Стивен Чу и ещё трое других ученых в 1997 году получили Нобелевскую премию по физике за разработку метода магнитооптического захвата нейтральных атомов. Основные аспекты магнитооптического захвата будут рассмотрены в этой задаче. $\textit{Примечание}$: Важно понимать, что физические характеристики рассматриваемых атомов на самом деле представляют собой результат усреднения по большому числу атомов или по нескольких процессам для одного атома. Как показано на рисунке (a) слева, неподвижный атом в основном состоянии резонансно поглощает фотон с частотой $\nu_0$ и переходит в первое возбужденное состояние. Однако из-за теплового движения атомы не находятся в состоянии покоя. Предположим, что некий атом движется со скоростью $v_0$ в направлении, противоположном направлению распространения лазерного луча.
При какой частоте лазера $\nu$ теперь возможно резонансное поглощение? Насколько изменится скорость атома после поглощения фотона? ($h \nu_0 \ll mc^2$, $m$ — масса атома, $h = 6.63 \cdot 10^{-34}~\text{Дж}\cdot\text{с}$) Резонансное поглощение фотона атомом происходит мгновенно, но перешедший в возбуждённое состояние атом обычно возвращается в основное состояние не сразу, а лишь через определённый промежуток времени, который называется временем жизни атома в возбуждённом состоянии. Известно, что среднее время жизни атома в первом возбуждённом состоянии равно $\tau$. $\textit{Примечание}$: атом имеет одинаковую вероятность испустить фотон в любое направление при переходе обратно в основное состояние. Из-за очень высокой частоты столкновений среднее изменение импульса атома в этом процессе равно нулю.
Пусть атом находится в тех же условиях, что и в п. 1, и каждый раз испытывает резонансное поглощение сразу же после того, как возвращается в основное состояние. Найдите среднее ускорение атома. Предположим, что атом движется в положительном направлении оси $Oz$ с начальной скоростью $v_0$, а лазерный луч направлен в противоположную сторону, вызывая резонансное поглощение. Чтобы уменьшить кинетическую энергию атома до нуля за счёт последовательных поглощений при постоянной частоте лазера, атом можно пропустить через неоднородное магнитное поле $B(z)$, как показано на рисунке (b). Из-за взаимодействия атомов с магнитным полем энергия их возбуждённого состояния изменяется, как показано на рисунке (a) справа. Когда индукция магнитного поля равна $B$, энергия возбуждения атома изменяется как $E \to E + \Delta E$, где $\Delta E = \mu B$, $\mu$ — известная константа.
Найдите зависимость $B(z)$. Начальная скорость исследуемого атома лития с массой $m = 1.0 \cdot 10^{-26}~\text{кг}$ равна $v_0 = 1.2 \cdot 10^3~\frac{\text{м}}{\text{с}}$, частота резонансного поглощения в состоянии покоя составляет $\nu_0 = 4.5 \cdot 10^{14}~\text{Гц}$, а среднее время жизни атома в первом возбуждённом состоянии равно $\tau = 5.3 \cdot 10^{-8}~\text{с}$.
Найдите минимальную длину $z$, которую должна иметь область магнитного поля, через которую проходит атом, описанный в п. 3, чтобы его кинетическая энергия уменьшилась до нуля.
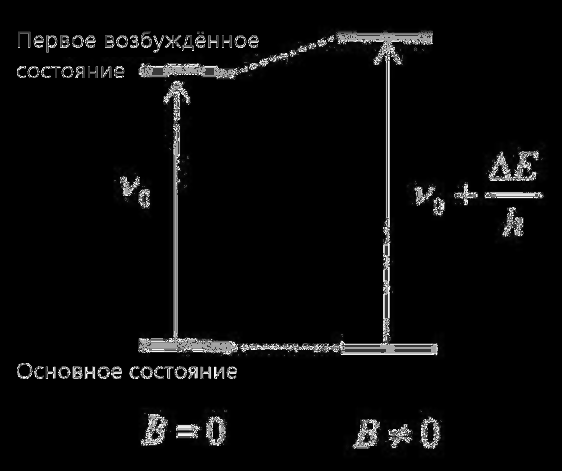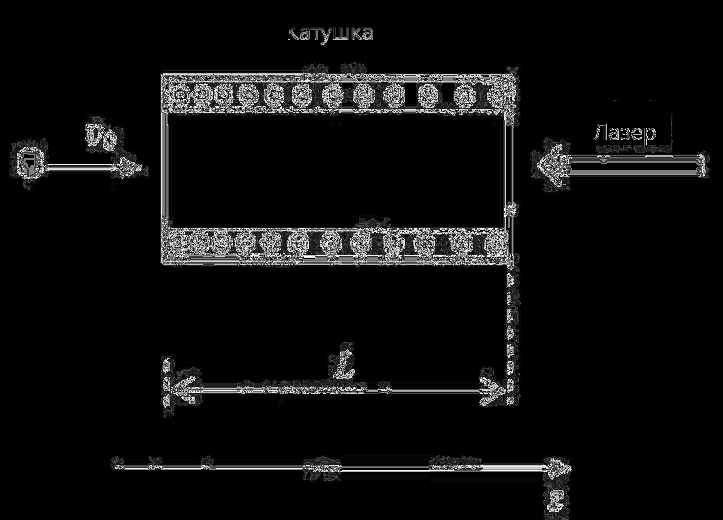
При какой частоте лазера $\nu$ теперь возможно резонансное поглощение? Насколько изменится скорость атома после поглощения фотона? ($h \nu_0 \ll mc^2$, $m$ — масса атома, $h = 6.63 \cdot 10^{-34}~\text{Дж}\cdot\text{с}$)
Ответ: $$\nu=\frac{\nu_{0}}{1+\frac{v_{0}}{c}},~v_1 - v_0 = - \frac{h \nu_{0}}{mc \left(1+\frac{v_{0}}{c} \right)}.$$

Пусть атом находится в тех же условиях, что и в п. 1, и каждый раз испытывает резонансное поглощение сразу же после того, как возвращается в основное состояние. Найдите среднее ускорение атома.
Ответ: $$a \approx - \frac{h \nu_0}{mc \tau}.$$

Найдите зависимость $B(z)$.
Ответ: $$B=\frac{h \nu_{0}}{\mu} \frac{\sqrt{v_{0}^{2}+2 a z}-v_{0}}{c+v_{0}}.$$

Найдите минимальную длину $z$, которую должна иметь область магнитного поля, через которую проходит атом, описанный в п. 3, чтобы его кинетическая энергия уменьшилась до нуля.
Ответ: $$z=\frac{m v_0^2 c \tau}{2 h \nu_{0}}=0.38~\text{м}.$$
Темы:
T, Китайские, Квантовая физика, Возбуждение атома